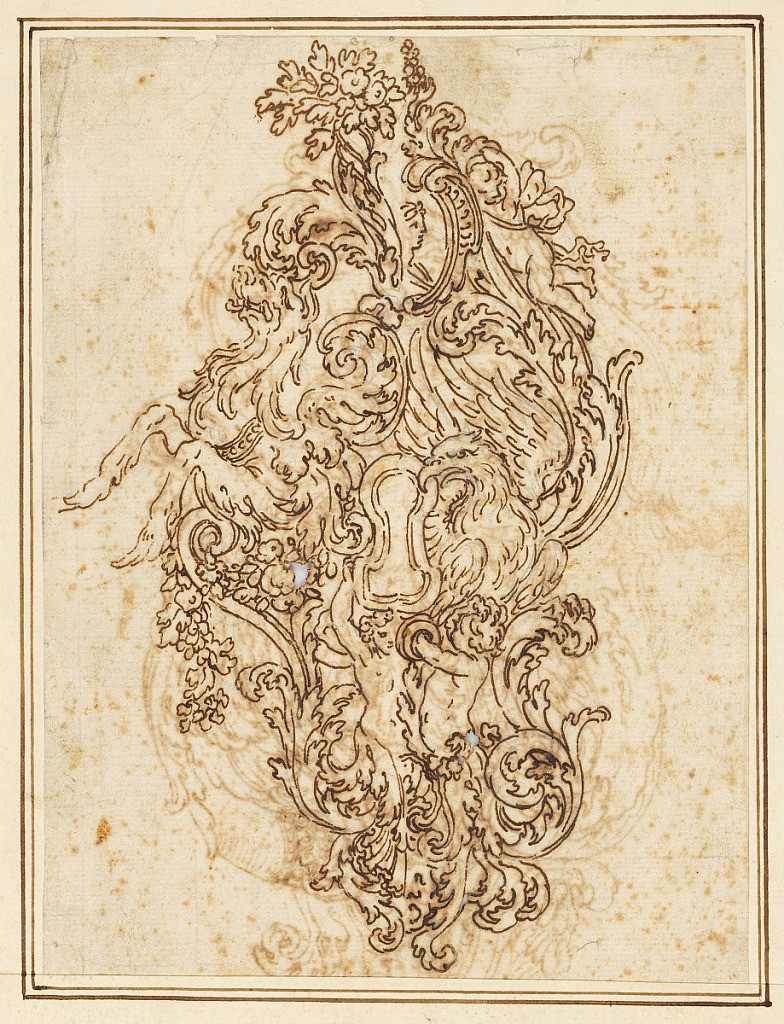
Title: Recto, Design for a door handle with alternative suggestions
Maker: Jean Le Pautre, French, 1618–1682
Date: ca. 1660–80
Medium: Pen and bistre ink, graphite, on laid paper
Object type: Drawing
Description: Recto: left and right halves of different designs are joined. Left motif is composed of a dragon and flying putto, with foliate decoration; right motif, a half-figure and putto with foliate decoration enframe a rondel showing Hercules seated. Verso: left half shows a dragon's foreparts resting on a scrollwork bracket; right half, a flying putto and an eagle. Below, joined, two putti support the keyhole.